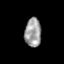
Tissue: skin
Cell type: Epithelial cells
Senescence score: 0.2517
Nuclear area (px): 464
Mean DAPI intensity: 157.545